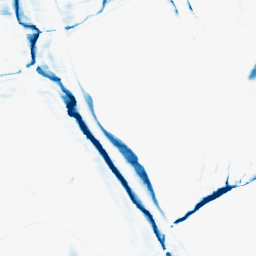
Category: morphological
Decomposition family: morphological_rect
Decomposition parameters: operation: closing
width: 20
height: 3
Upsampling method: sinc_hamming
Upsampling parameters: scale: 8
kernel_size: 16
Upsampling scale: 8